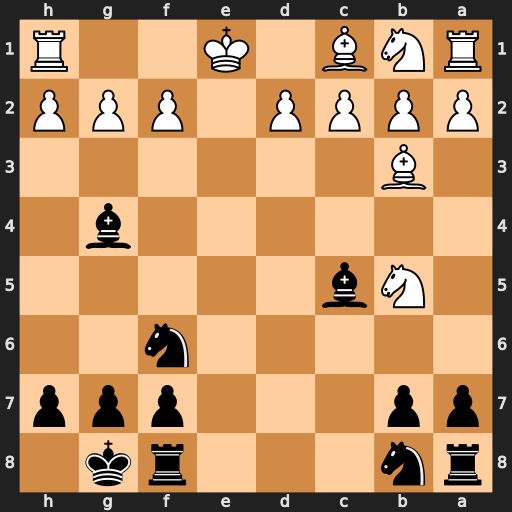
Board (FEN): rn3rk1/pp3ppp/5n2/1Nb5/6b1/1B6/PPPP1PPP/RNB1K2R
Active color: b
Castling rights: KQ
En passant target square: -
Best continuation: Re8+ Kf1 Be2+